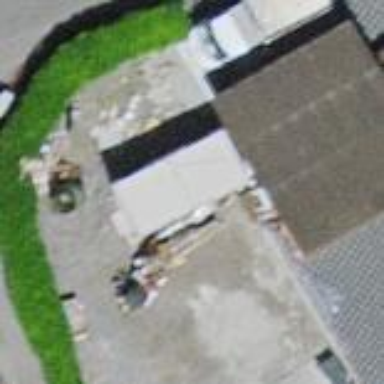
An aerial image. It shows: Shed building.